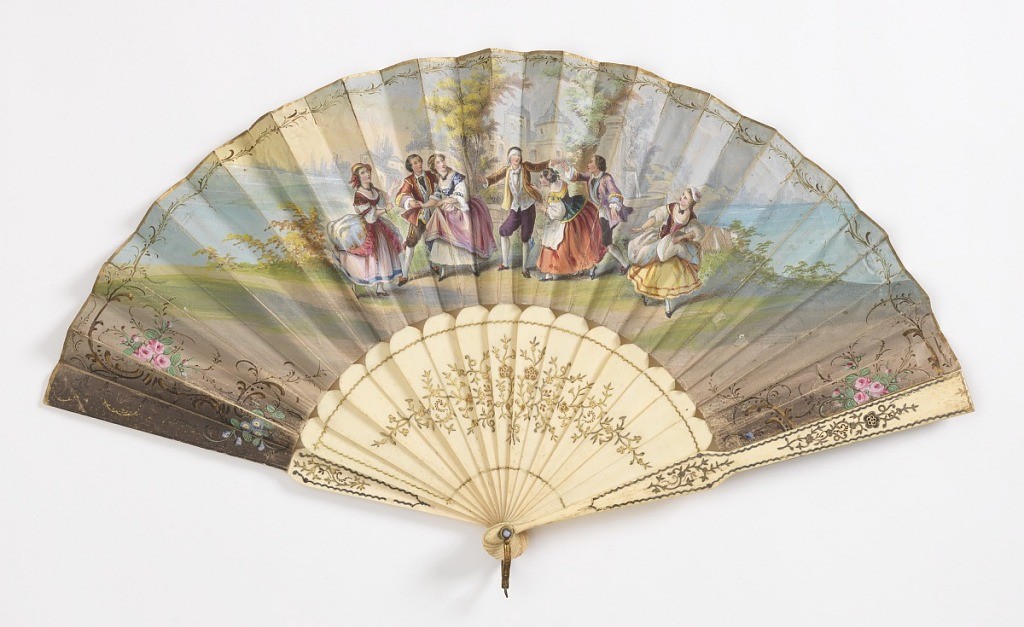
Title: Pleated fan
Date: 19th century
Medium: Printed and hand-colored paper leaf, carved, drilled and gilded bone sticks, rivet set with stone, gilt metal bail
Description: Pleated fan. Printed and hand-colored paper leaf. Obverse: figures in a landscape with country home playing the game Blind Man's Bluff. Reverse: a pastoral boating scene. Carved, drilled and gilded bone sticks. Rivet set with stone. Gilt metal bail.